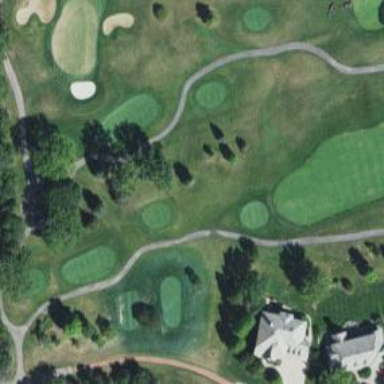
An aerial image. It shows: Golf cartpath that is also road path.